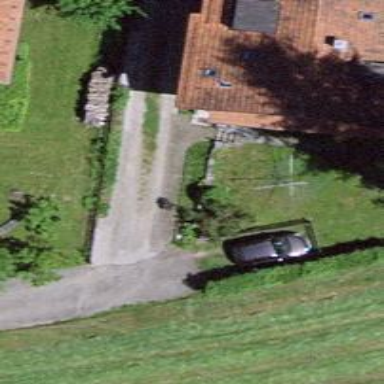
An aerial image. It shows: Driveway.